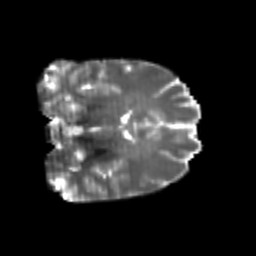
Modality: T2w
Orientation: coronal
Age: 22
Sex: female
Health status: healthy
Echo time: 0.074 s